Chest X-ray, PA view. Patient: 59 years old, sex F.
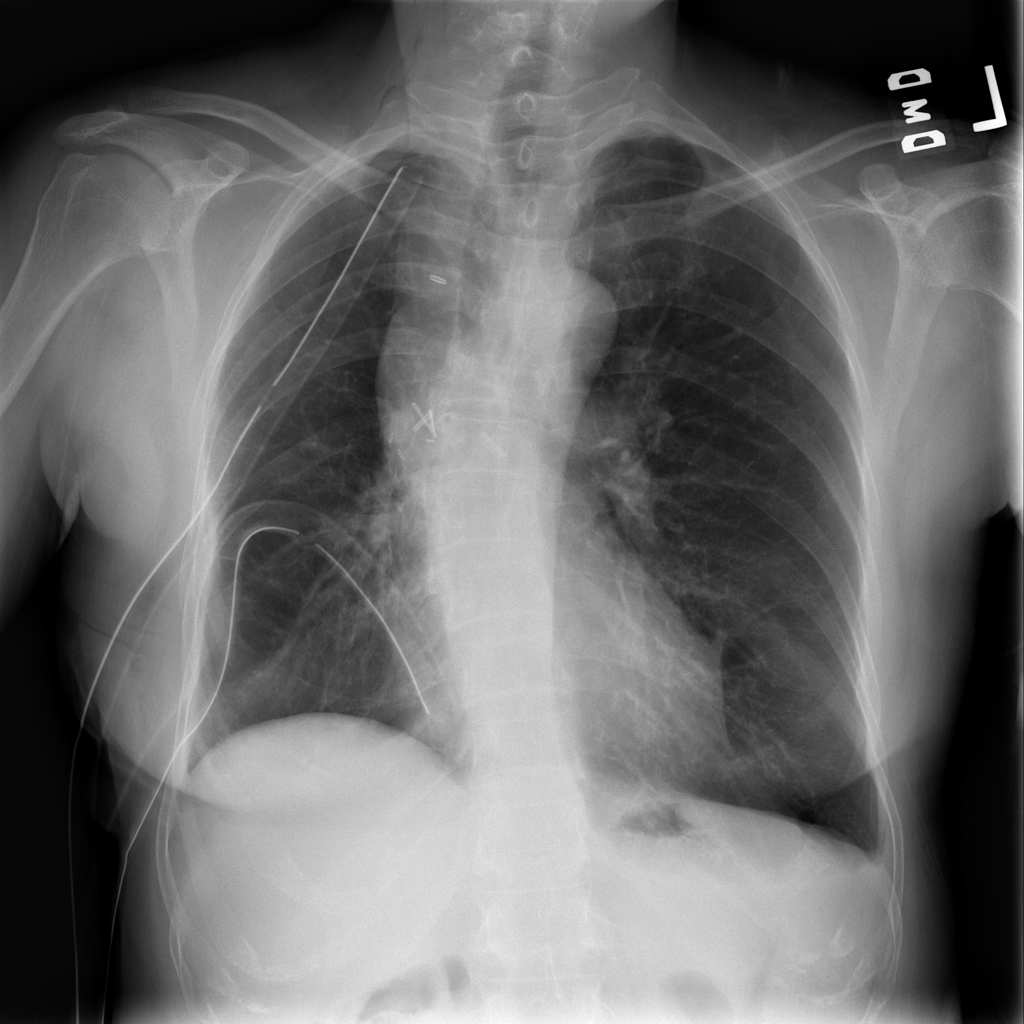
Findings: No Finding